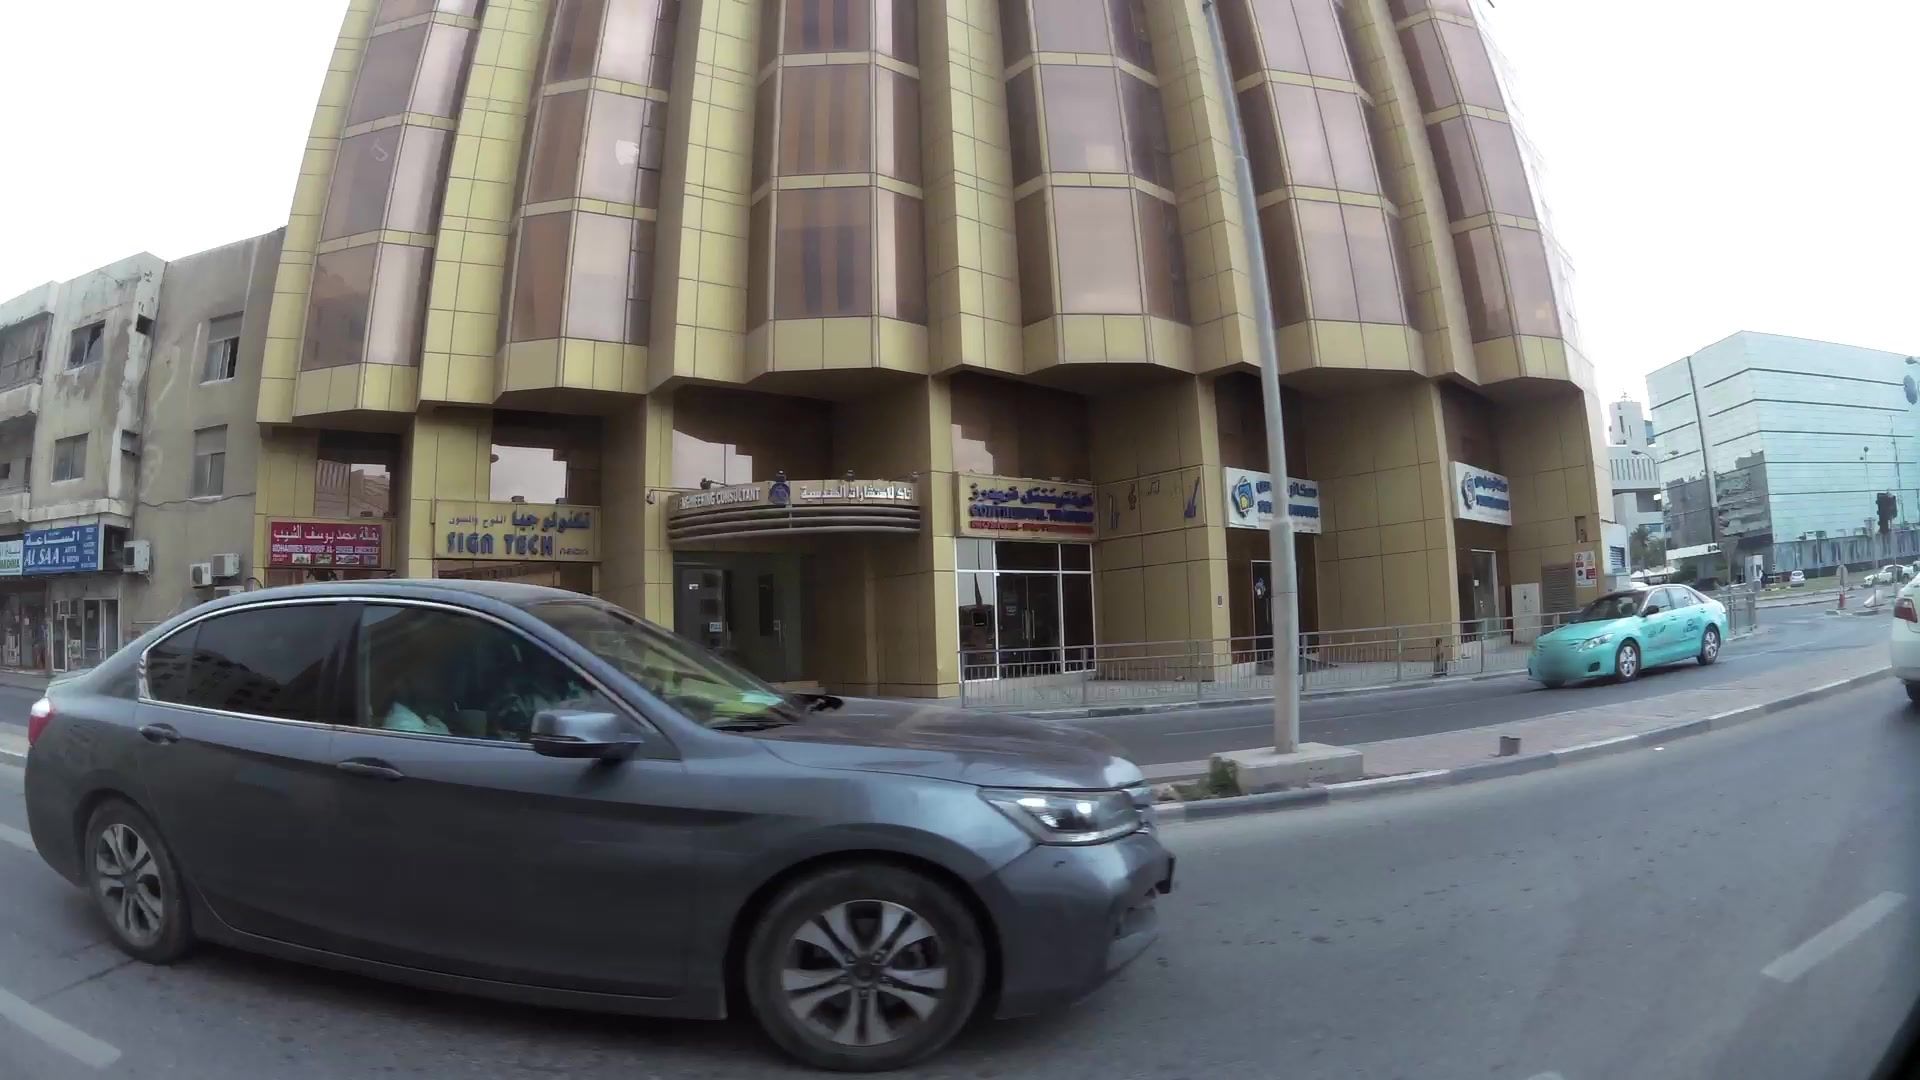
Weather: snowy
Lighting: day
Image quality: good
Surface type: driving surface
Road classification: tertiary
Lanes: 2
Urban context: urban centre
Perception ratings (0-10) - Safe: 4.91, Lively: 5.07, Beautiful: 4.84, Boring: 2.22, Depressing: 3.46, Wealthy: 1.83